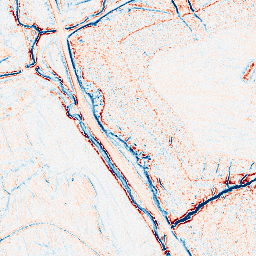
Category: edge_preserving
Decomposition family: anisotropic_diffusion
Decomposition parameters: iterations: 5
kappa: 30
gamma: 0.2
Upsampling method: bicubic
Upsampling parameters: scale: 8
Upsampling scale: 8